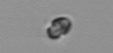
Label: Heterocapsa_rotundata